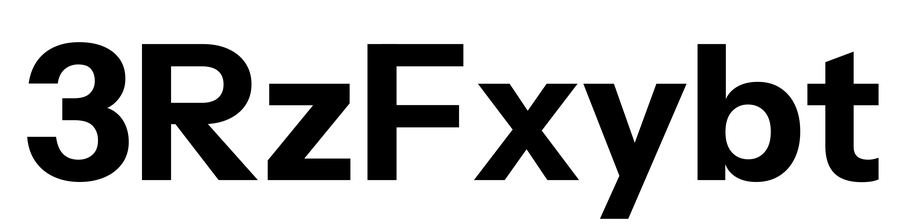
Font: InstrumentSans_Bold